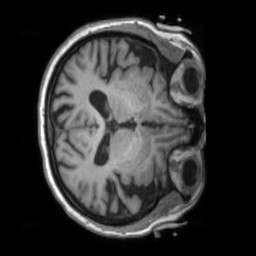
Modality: T1w
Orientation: axial
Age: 56
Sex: female
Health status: ill
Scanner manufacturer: siemens
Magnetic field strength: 3 T
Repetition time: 2.2 s
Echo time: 0.00157 s